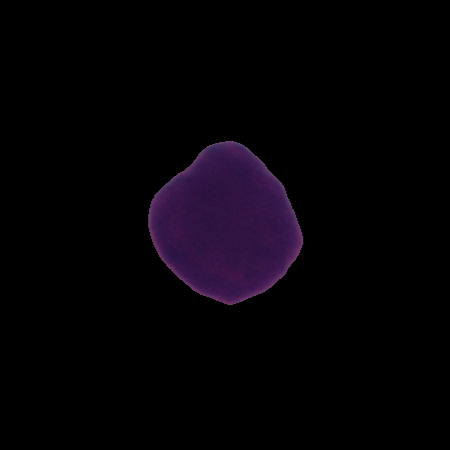
Label: healthy